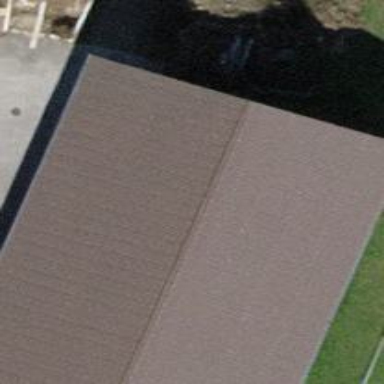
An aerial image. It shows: View of roof of building.